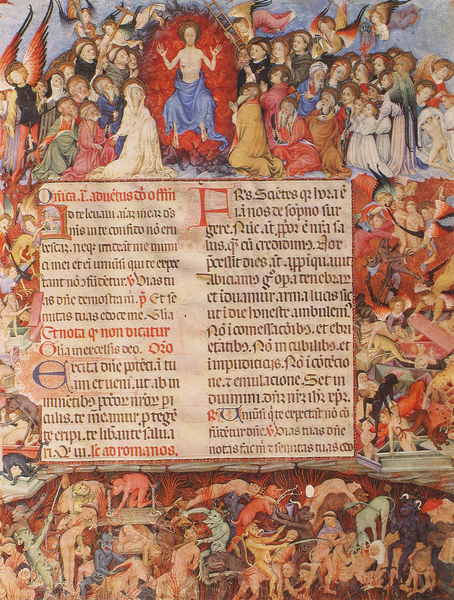
Titel: Missal von St. Eulalia
Institution: Barcelona, Kathedrale
Schlagwörter: blau, feuer, himmel, gelb, braun, schwarz, rot, bibel, gewänder, blatt, engel, schrift, papier, spalten, leiter, verzierung, buch, druck, seite, illustration, text, buchstaben, gebet, heiligenschein, christus, jesus, hölle, teufel, zeilen, dämonen, monster, latein, heiligenscheine, stundenbuch, txt, holle